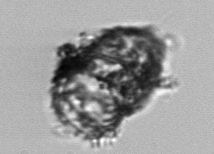
Label: Tintinnopsis